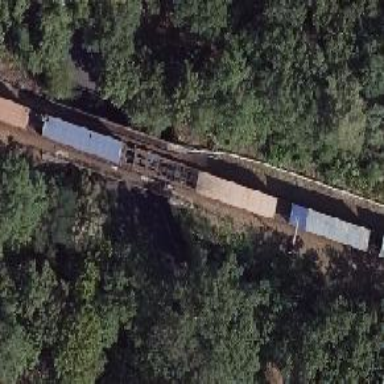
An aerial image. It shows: Bridge over railway with electrified contact lines.